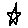
Label: star